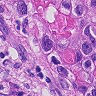
Metastatic tissue present: yes